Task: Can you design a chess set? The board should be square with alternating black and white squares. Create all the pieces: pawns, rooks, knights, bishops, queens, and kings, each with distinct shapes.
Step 3606:
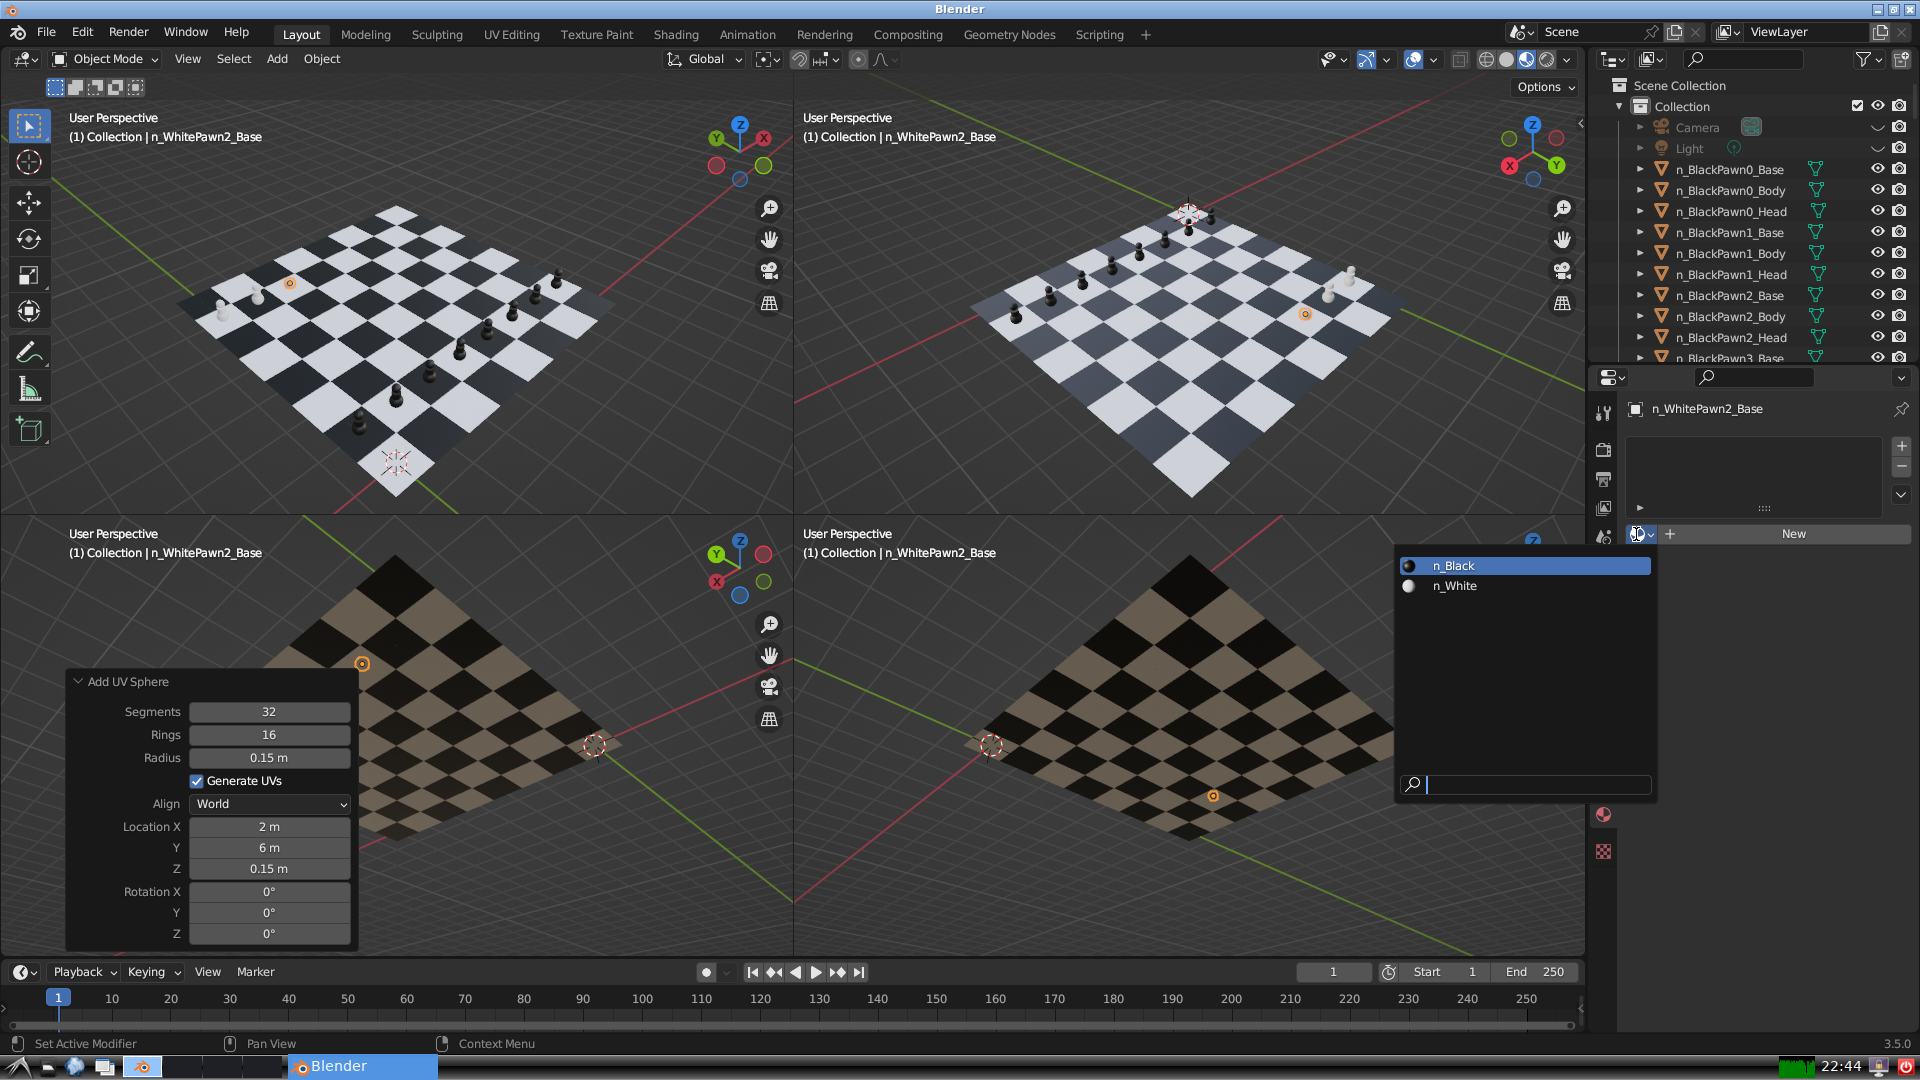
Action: input_text: n_White